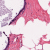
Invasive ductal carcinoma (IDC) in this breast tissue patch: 0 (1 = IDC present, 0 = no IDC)